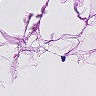
Metastatic tissue present: no